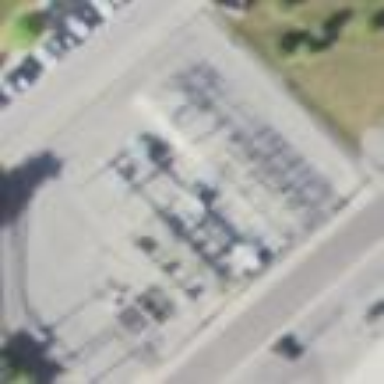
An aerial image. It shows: Power substation.